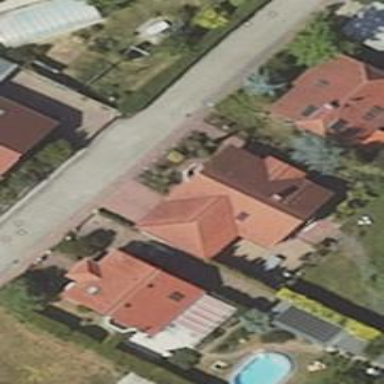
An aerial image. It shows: Simple and straightforward house.